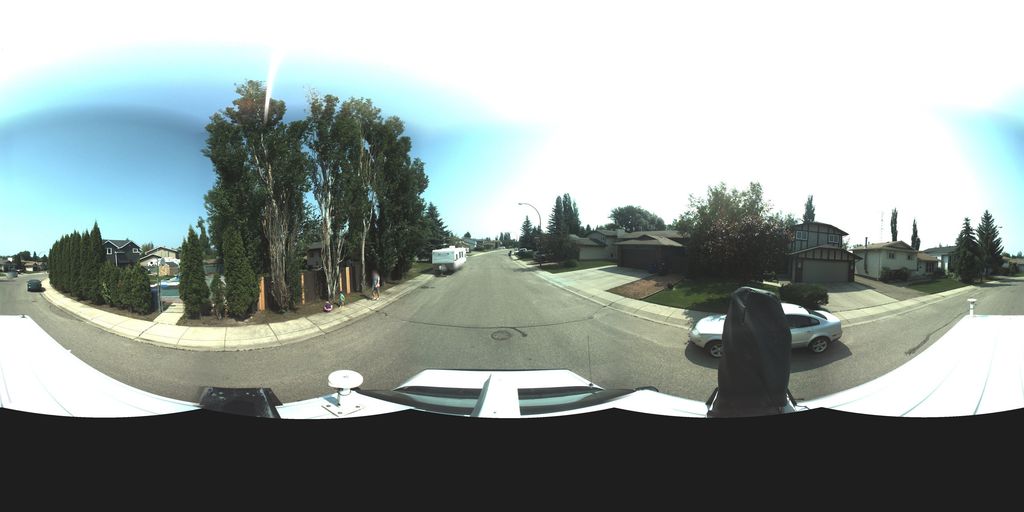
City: saskatoon